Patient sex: M
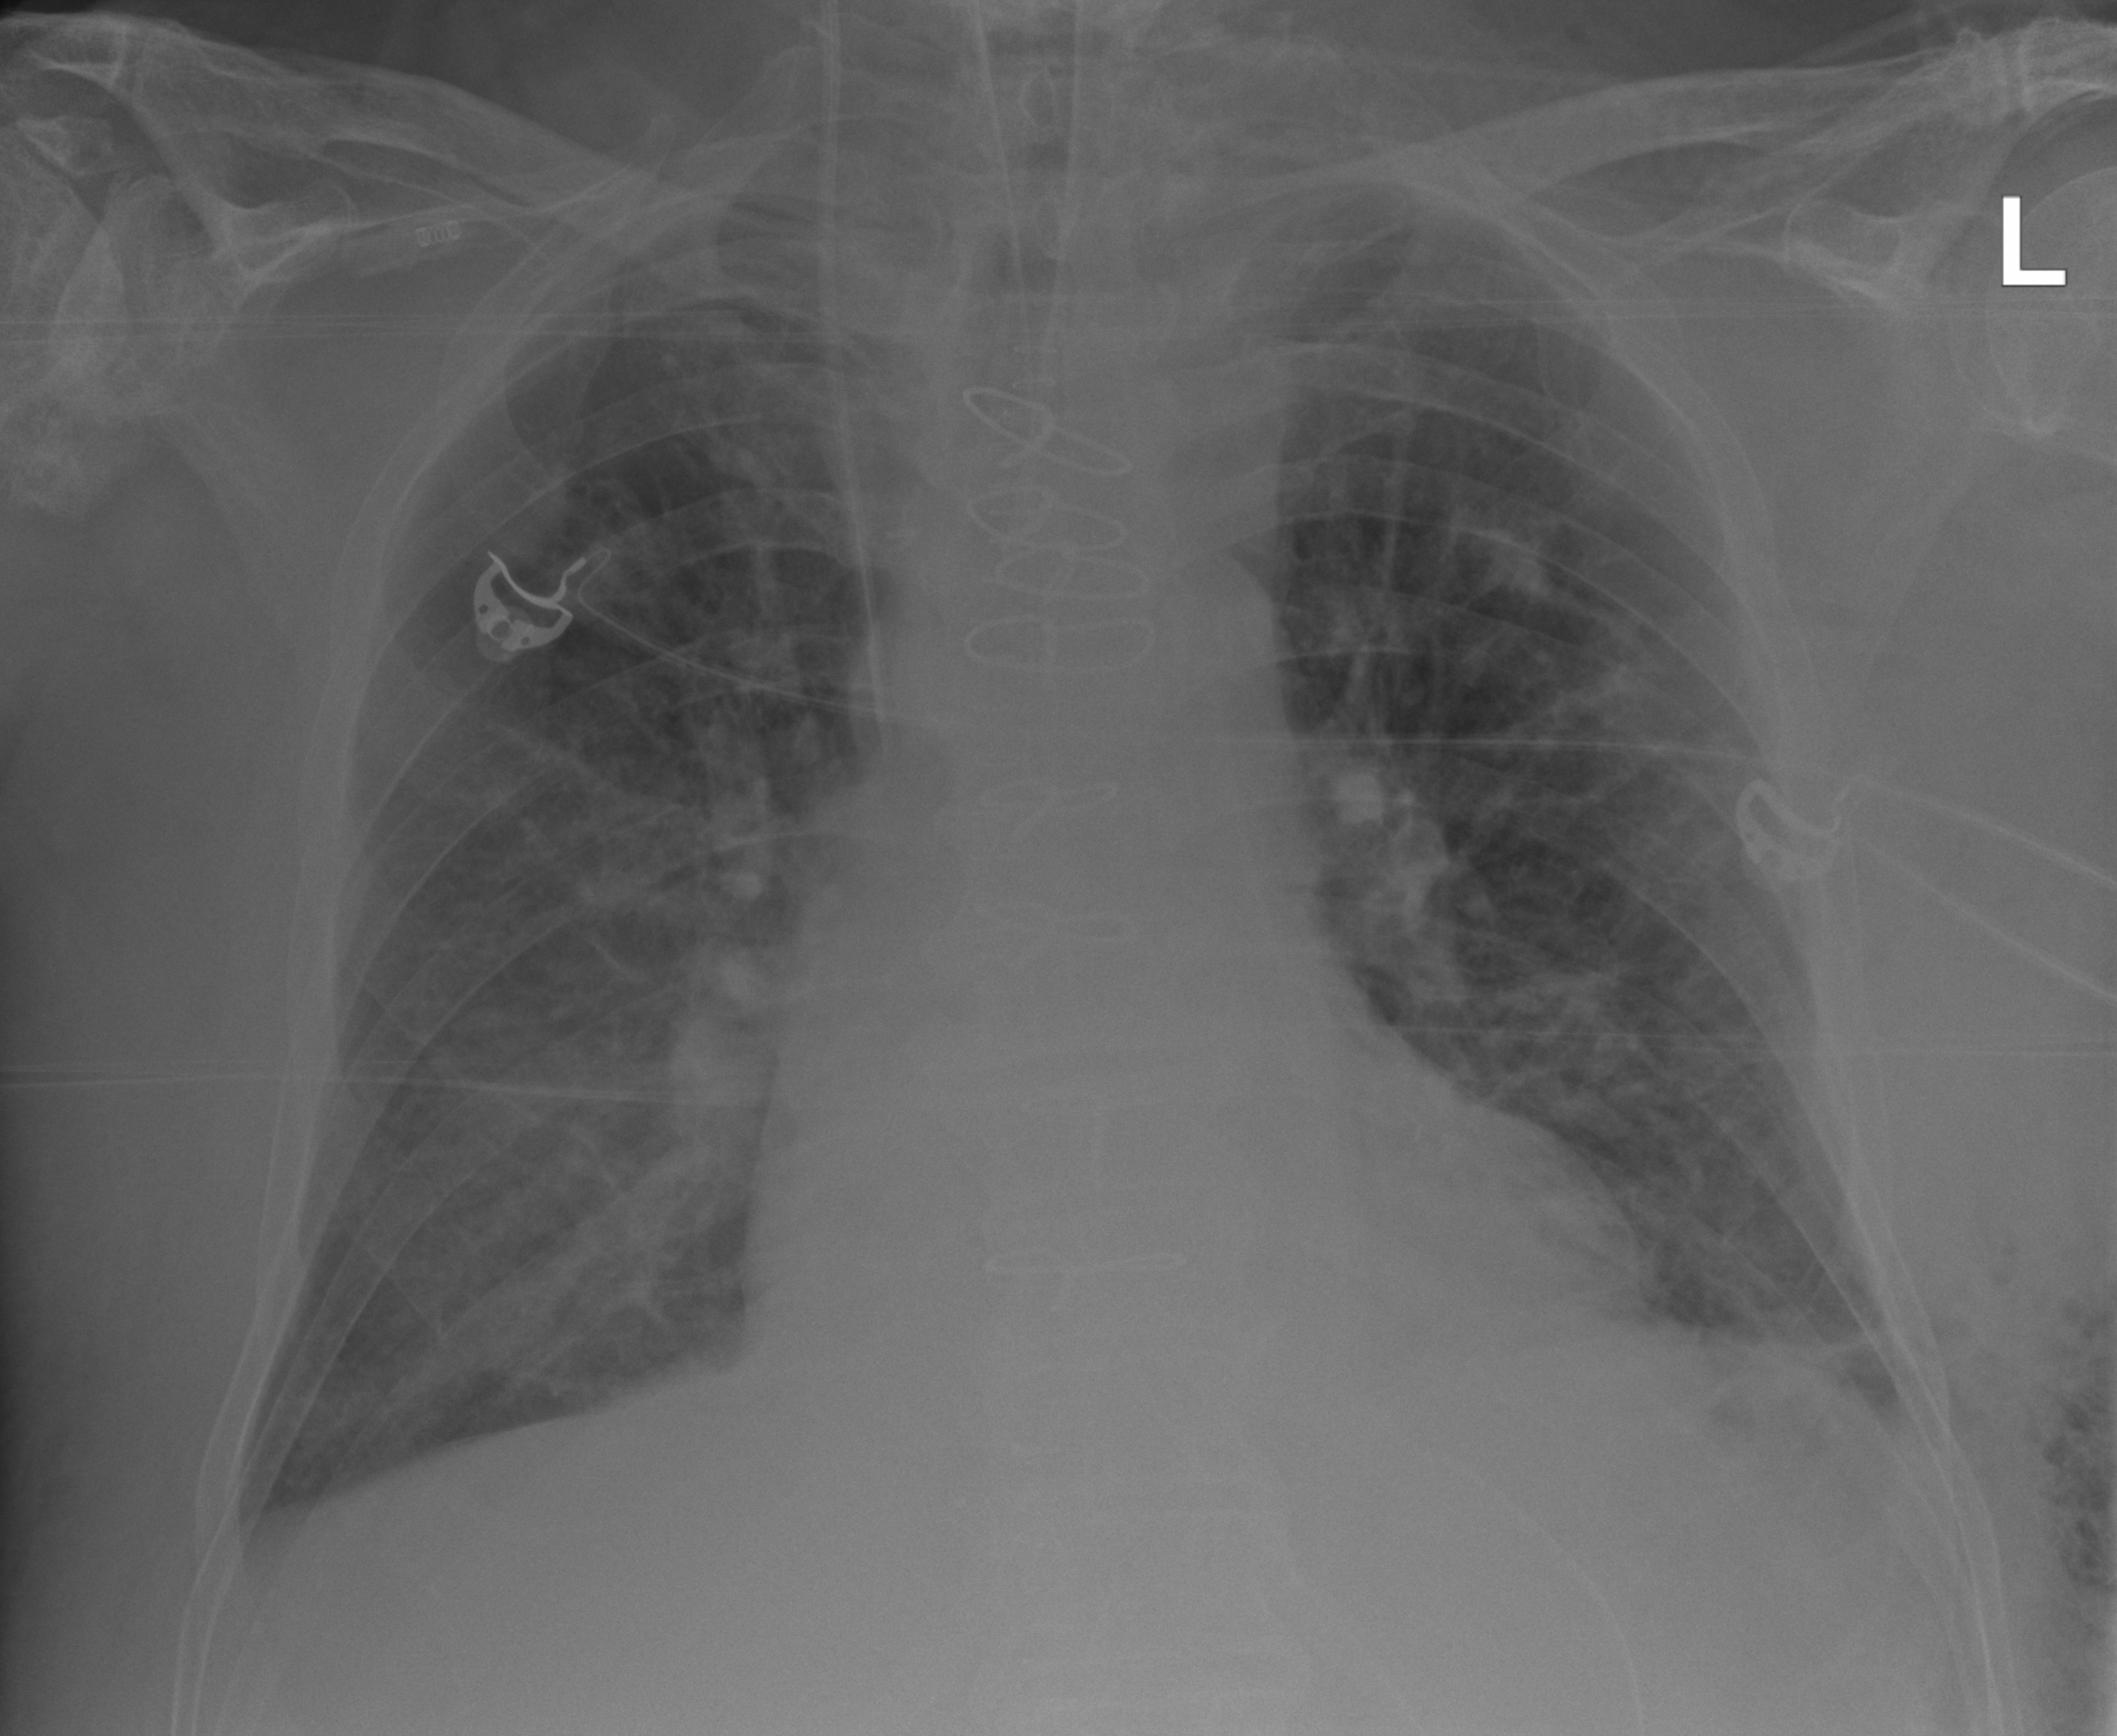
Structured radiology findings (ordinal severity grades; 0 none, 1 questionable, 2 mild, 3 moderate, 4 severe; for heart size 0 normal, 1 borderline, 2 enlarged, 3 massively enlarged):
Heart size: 1
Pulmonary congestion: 2
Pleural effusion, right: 0
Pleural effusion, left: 0
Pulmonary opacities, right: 2
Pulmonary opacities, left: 0
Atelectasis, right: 2
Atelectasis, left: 2